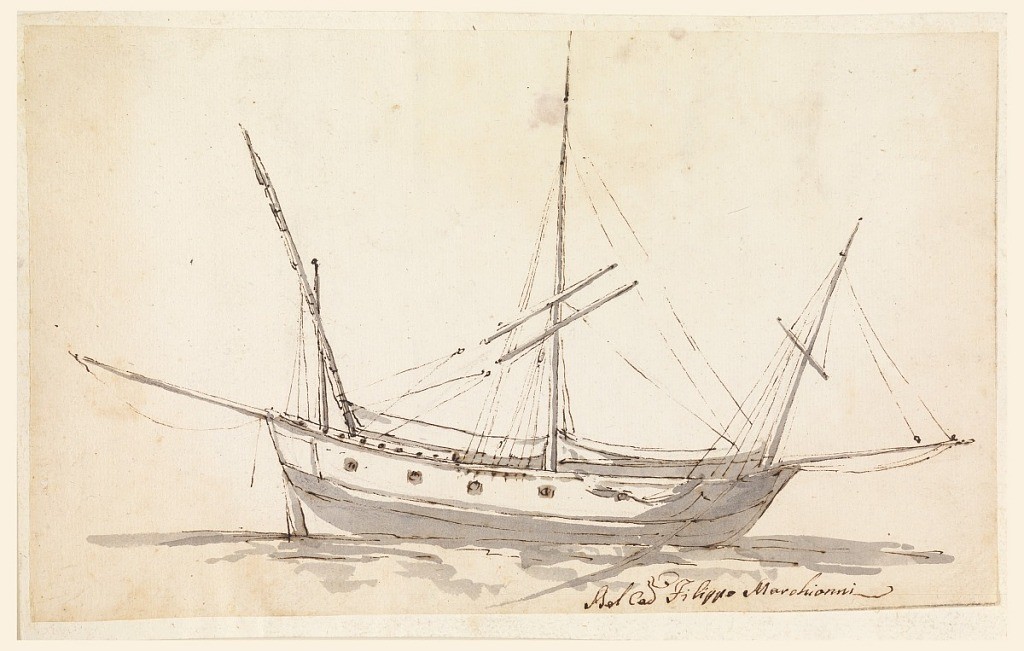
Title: A Sailing Ship
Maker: Filippo Marchionni, Italian, 1732–1805
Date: ca. 1780
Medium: Pen and ink on paper
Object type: Drawing
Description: A ship in the water with furled sails.